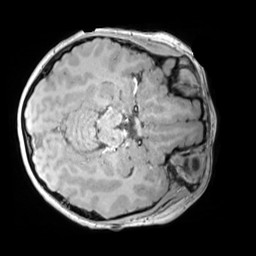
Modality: MP2RAGE
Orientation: axial
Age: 9
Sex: male
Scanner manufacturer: siemens
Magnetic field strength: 3 T
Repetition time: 4 s
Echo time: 0.00303 s